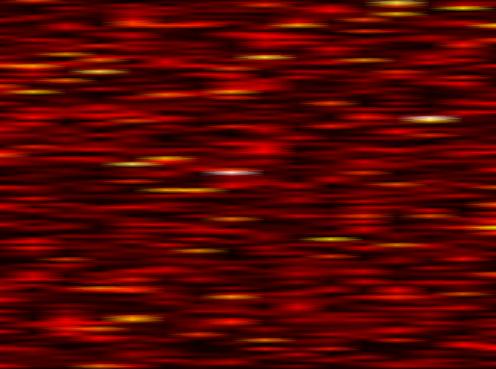
Label: FOFDM